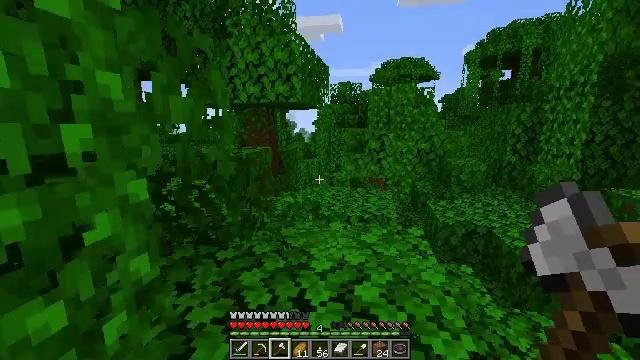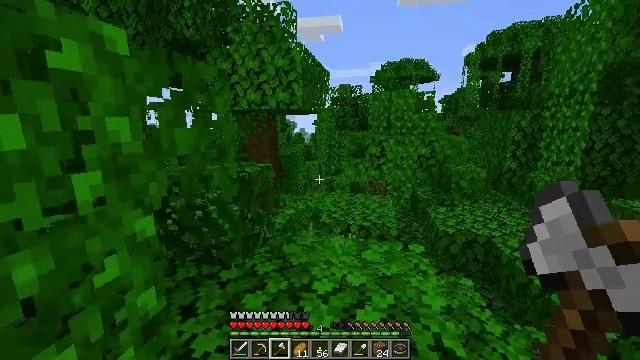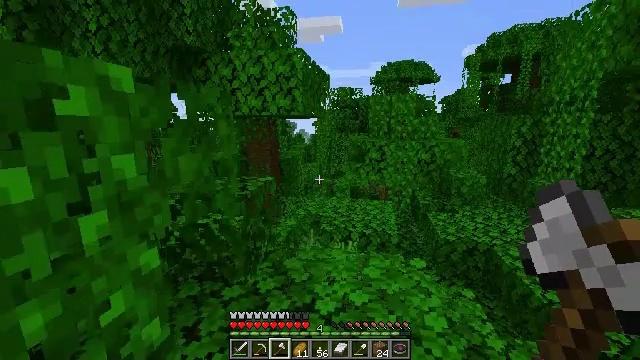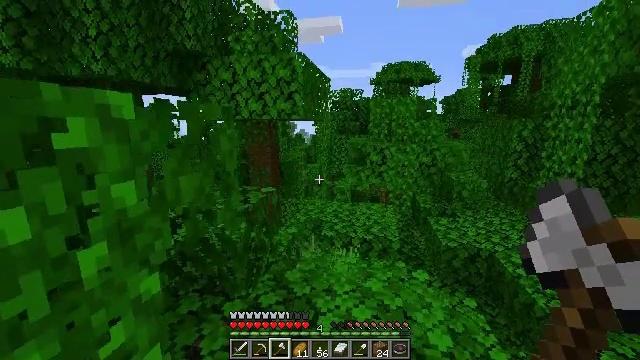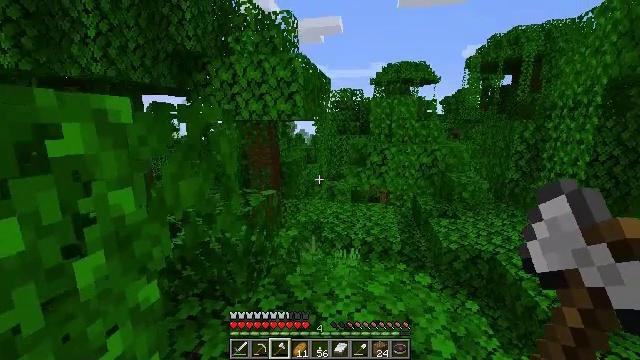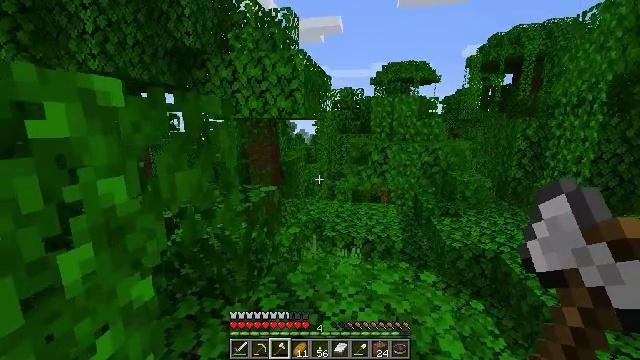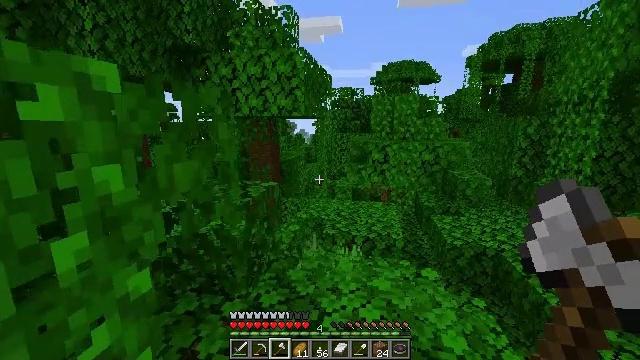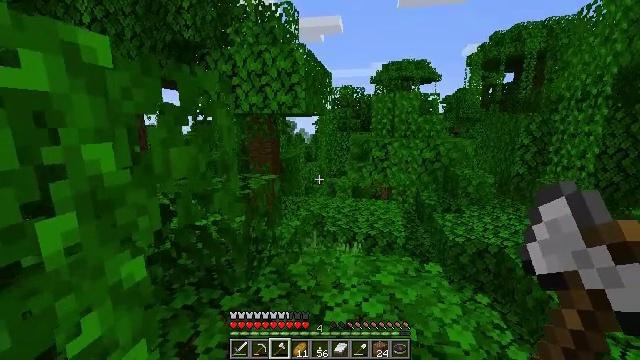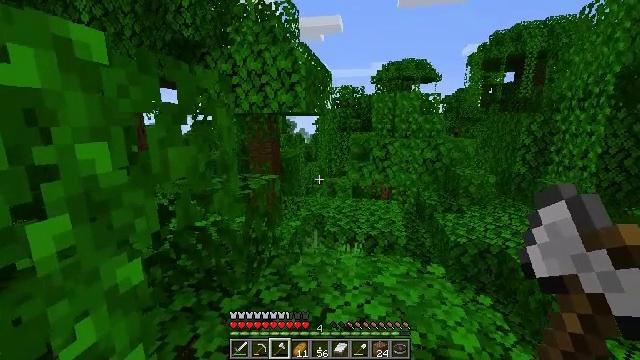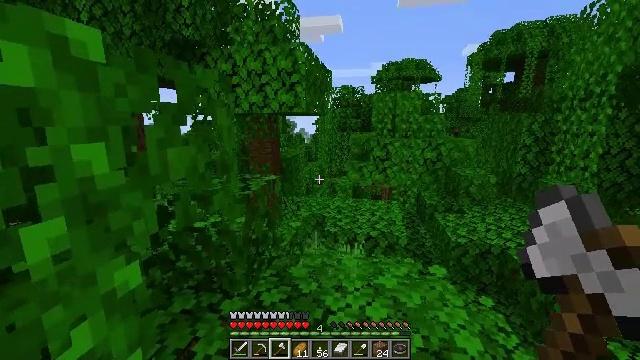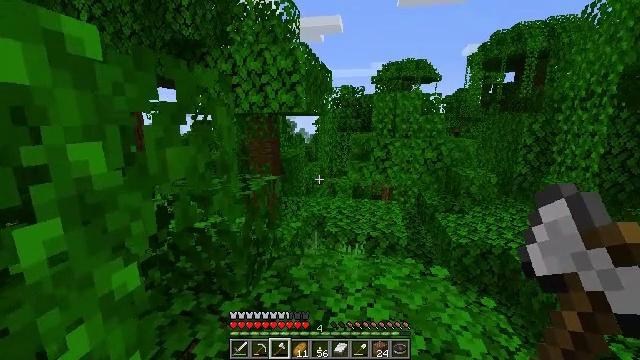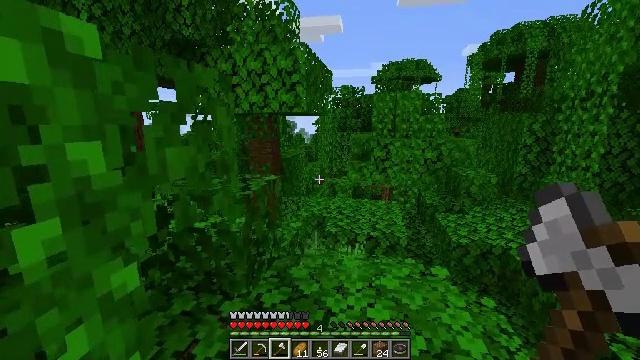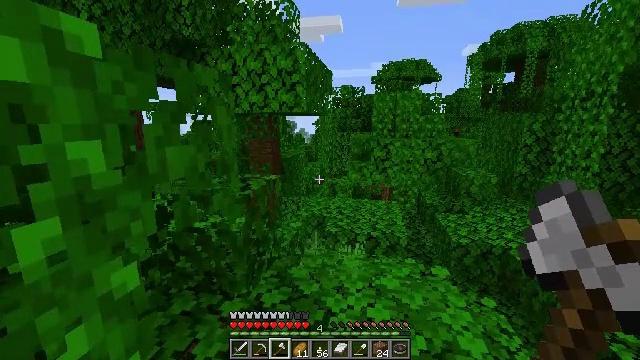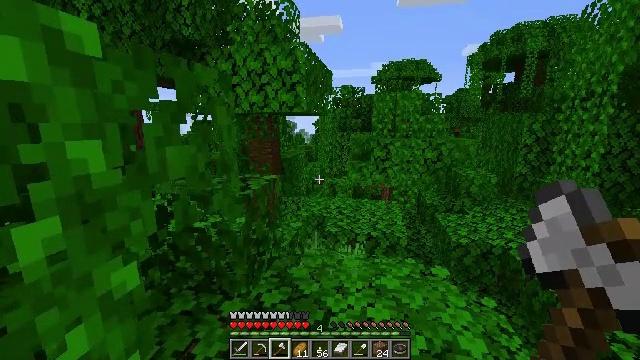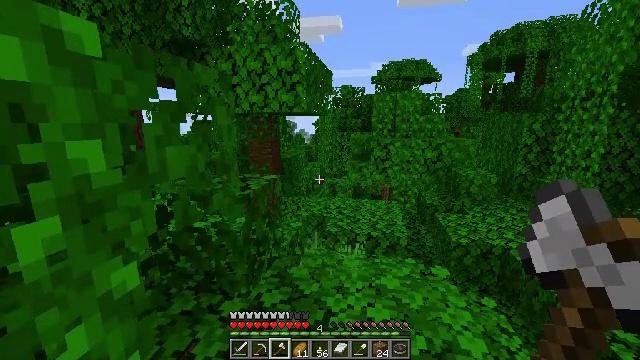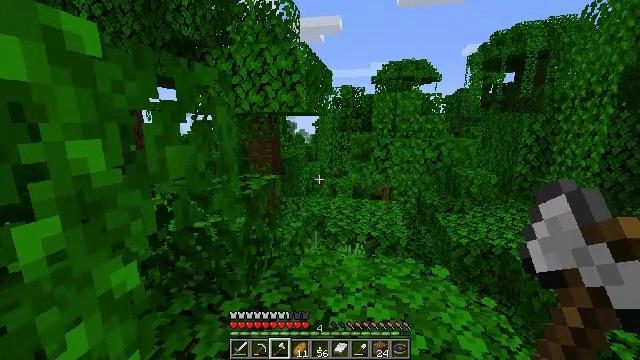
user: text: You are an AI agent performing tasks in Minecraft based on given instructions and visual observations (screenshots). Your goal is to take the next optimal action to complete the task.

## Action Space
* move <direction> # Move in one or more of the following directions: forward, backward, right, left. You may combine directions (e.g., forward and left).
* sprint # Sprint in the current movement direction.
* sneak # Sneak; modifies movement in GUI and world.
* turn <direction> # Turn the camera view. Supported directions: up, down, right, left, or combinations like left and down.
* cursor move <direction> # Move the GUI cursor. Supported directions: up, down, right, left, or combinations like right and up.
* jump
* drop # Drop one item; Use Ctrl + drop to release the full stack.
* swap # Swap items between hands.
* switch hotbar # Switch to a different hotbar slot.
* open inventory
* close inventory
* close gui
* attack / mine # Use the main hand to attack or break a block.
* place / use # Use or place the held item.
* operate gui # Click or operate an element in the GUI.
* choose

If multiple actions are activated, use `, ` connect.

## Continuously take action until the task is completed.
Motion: motion action
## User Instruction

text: Collect bamboo for crafting.
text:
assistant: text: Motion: move forward, jump
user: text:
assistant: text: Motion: move forward
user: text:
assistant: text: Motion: move forward
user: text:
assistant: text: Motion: no_op
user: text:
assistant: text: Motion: no_op
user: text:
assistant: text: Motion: no_op
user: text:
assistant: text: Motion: no_op
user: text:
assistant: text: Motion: no_op
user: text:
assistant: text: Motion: no_op
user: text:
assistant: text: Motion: no_op
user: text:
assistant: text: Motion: no_op
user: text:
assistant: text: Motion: no_op
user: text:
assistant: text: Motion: no_op
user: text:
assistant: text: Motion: no_op
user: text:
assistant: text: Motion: no_op
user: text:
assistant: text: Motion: no_op
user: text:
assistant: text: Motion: no_op
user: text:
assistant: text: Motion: no_op
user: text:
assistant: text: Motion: no_op
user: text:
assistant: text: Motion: no_op
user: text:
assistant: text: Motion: no_op
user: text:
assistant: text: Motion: no_op
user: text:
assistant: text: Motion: no_op
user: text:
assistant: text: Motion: no_op
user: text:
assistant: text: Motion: no_op
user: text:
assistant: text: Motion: no_op
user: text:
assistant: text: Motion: no_op
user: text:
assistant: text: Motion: no_op
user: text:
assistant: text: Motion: no_op
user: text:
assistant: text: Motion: no_op